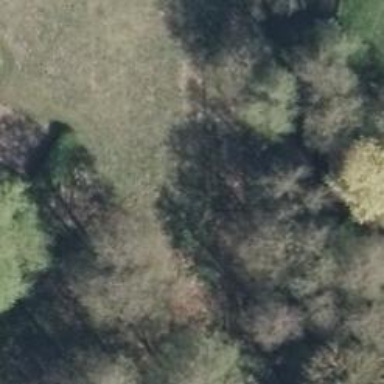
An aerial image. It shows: Grassy path.